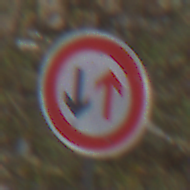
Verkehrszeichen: VorrangDesGegenverkehrs
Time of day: MorningAfternoon
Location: Outdoor (Urban)
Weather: PartlyCloudy
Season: NotSpecified
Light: Natural